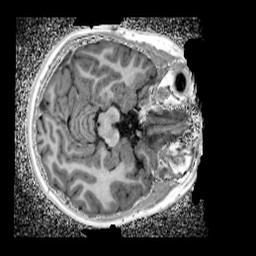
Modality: UNIT1_denoised
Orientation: axial
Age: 12
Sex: female
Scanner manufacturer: siemens
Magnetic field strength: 3 T
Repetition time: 4 s
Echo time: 0.00299 s